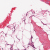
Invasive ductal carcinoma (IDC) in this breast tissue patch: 0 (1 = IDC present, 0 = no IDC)